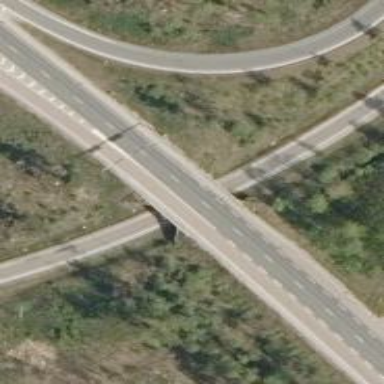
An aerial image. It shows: Asphalt surface bridge on motorway link.